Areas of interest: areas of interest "Xingqiao Residential District Nanxing Unit"
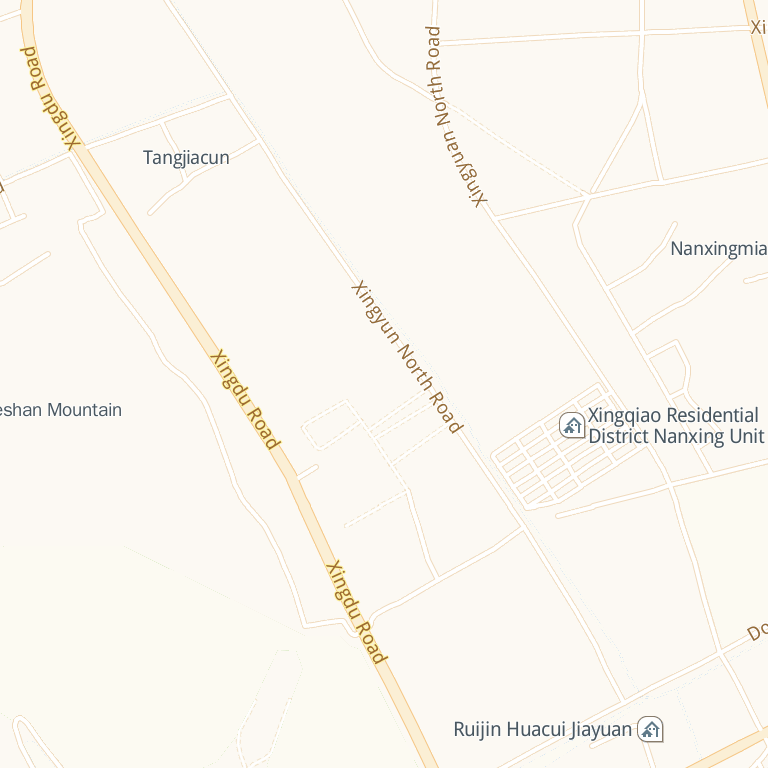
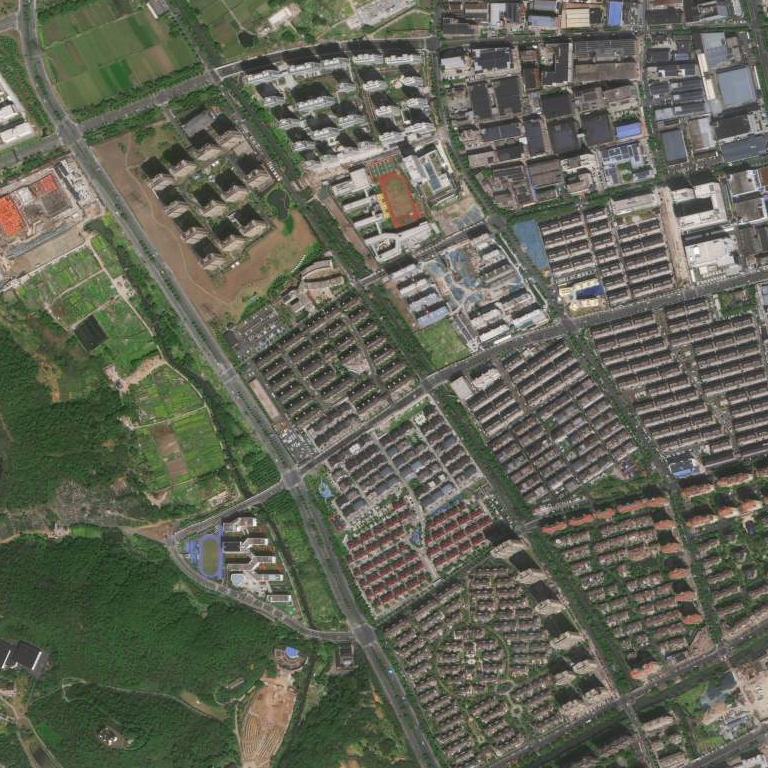